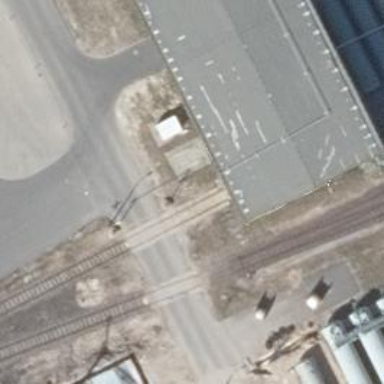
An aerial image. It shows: Railway signal positioned in the track.